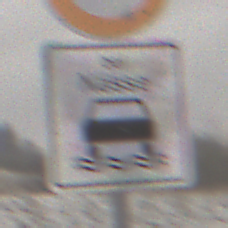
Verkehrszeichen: BeiNaesse
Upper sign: Geschwindigkeit60
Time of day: Midday
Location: Outdoor (Nature)
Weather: Overcast
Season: Winter
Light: Natural